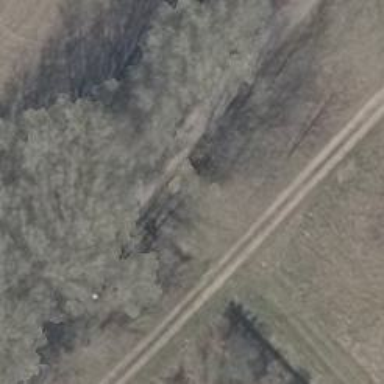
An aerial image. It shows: Culvert tunnel.